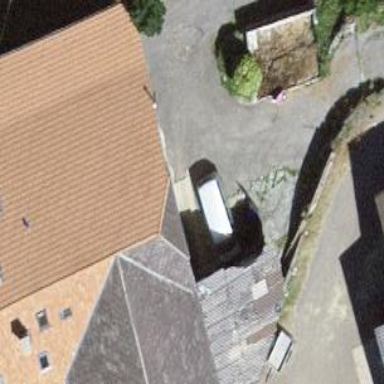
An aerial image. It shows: Farm building.